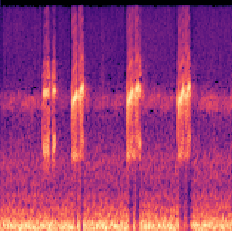
Sound class: Frog